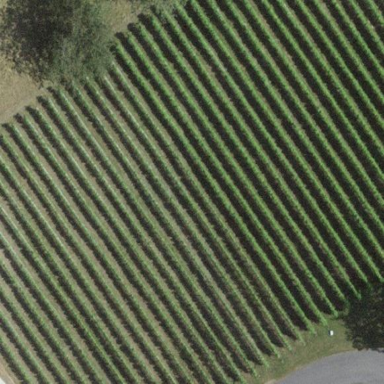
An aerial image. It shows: Vineyard.